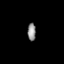
Tissue: lung
Cell type: Epithelial cells
Senescence score: 0.2368
Nuclear area (px): 144
Mean DAPI intensity: 142.639